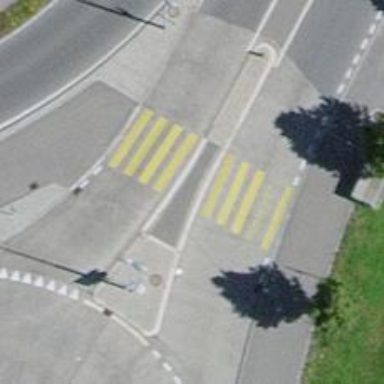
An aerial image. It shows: Traffic calming island.